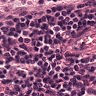
Metastatic tissue present: no